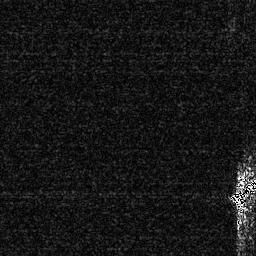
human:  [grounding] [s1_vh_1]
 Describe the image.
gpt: In the satellite image, there is  <ref>1 medium ship </ref> <box>[[88, 68, 99, 82, 0]]</box> located at bottom right.